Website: macys
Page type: delivery-shipping
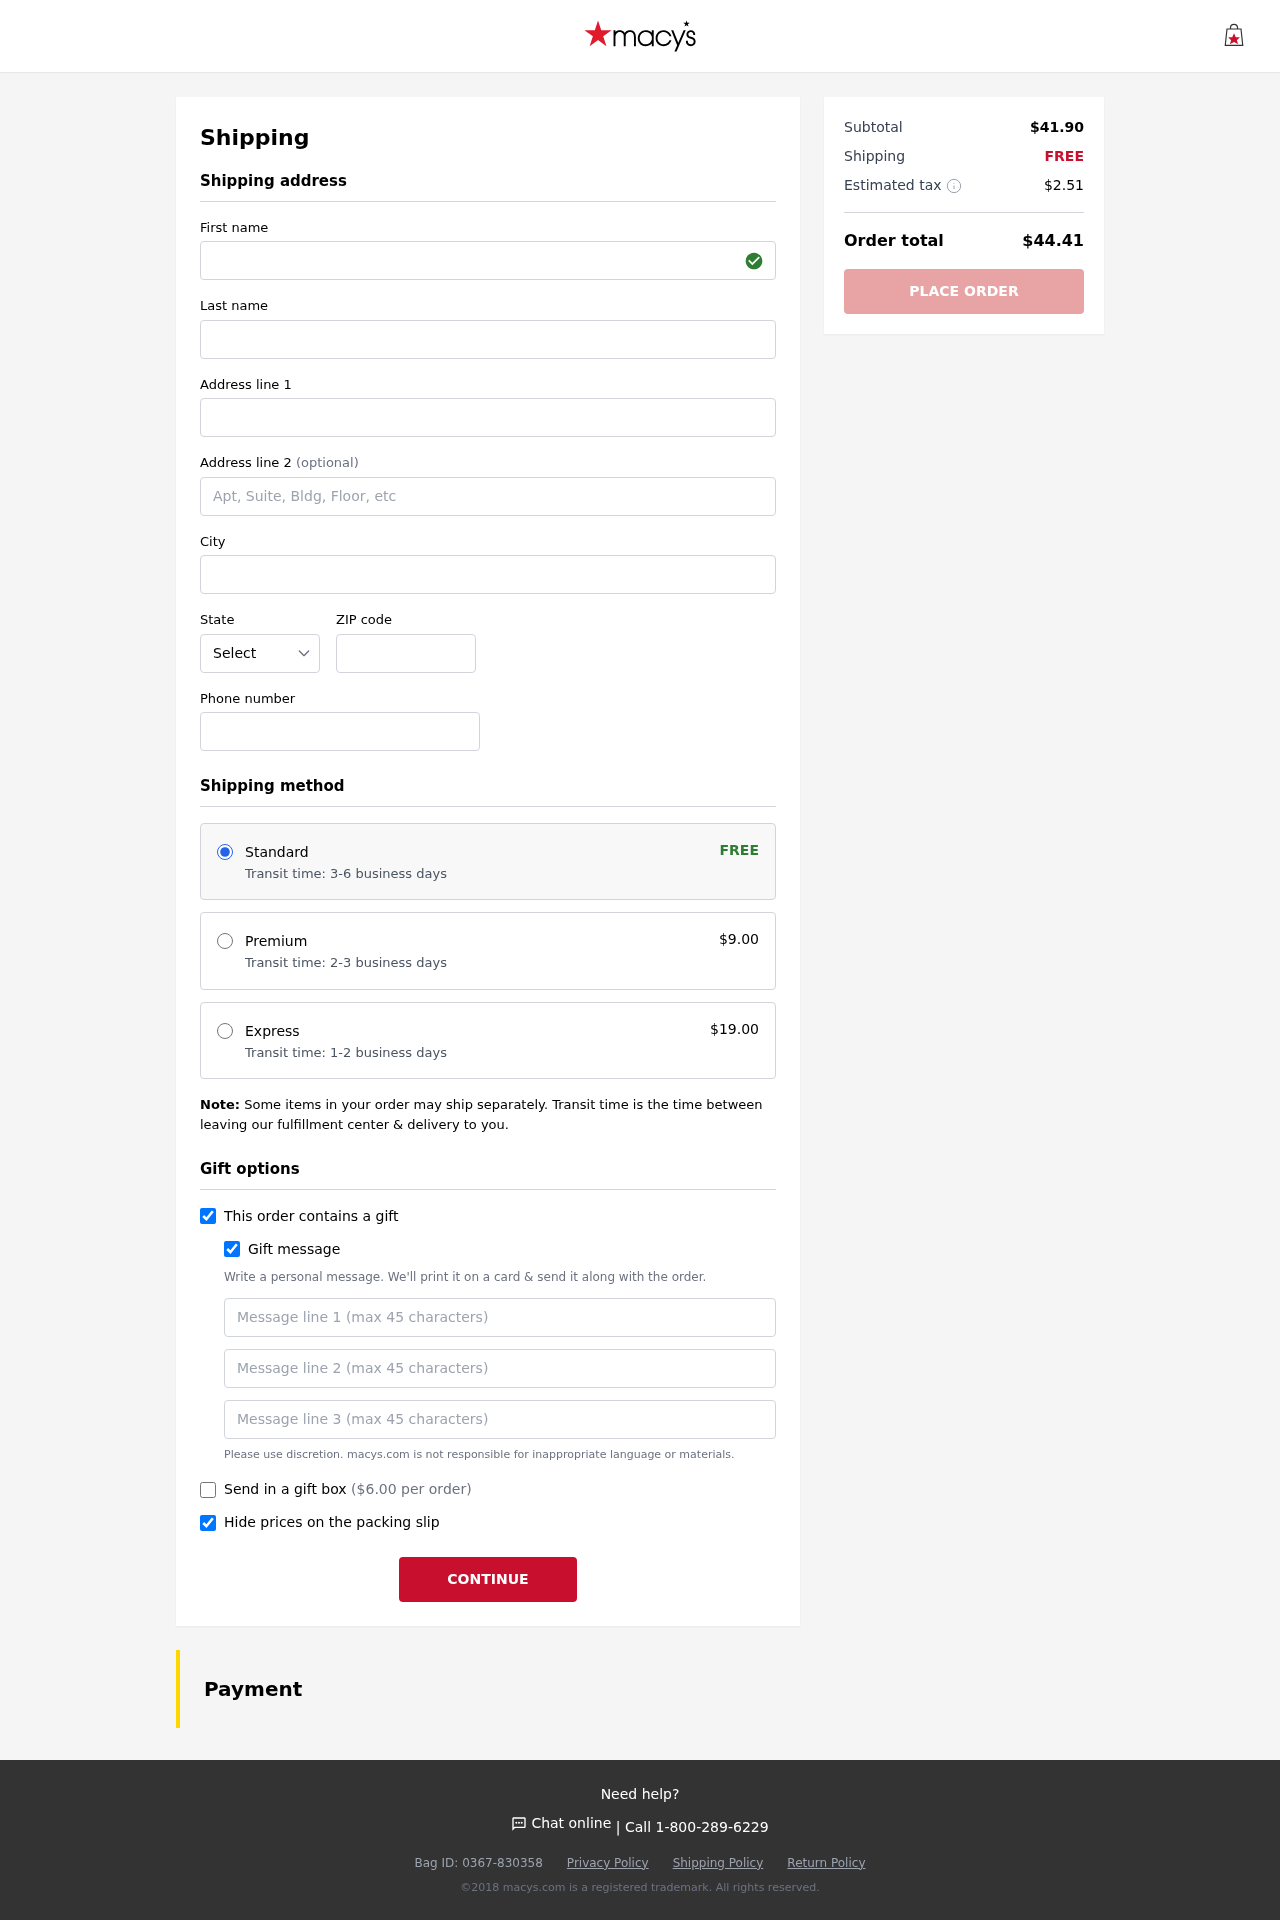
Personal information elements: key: PII_STATE_ABBR
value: UT
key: PII_FIRSTNAME
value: Heather
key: PII_LASTNAME
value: Hubbard
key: PII_STREET
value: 9818 Amanda Street
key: PII_STREET2
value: Apt. 109
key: PII_CITY
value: Christopherton
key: PII_POSTCODE
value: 94355
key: PII_PHONE
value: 9493357944
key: PII_GIFT_MESSAGE
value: Hey Manuel, I know how much you love getting creative, so I thought this gel pen set would be perfect for all your doodles and notes! Can’t wait to see what amazing things you create with them!  Heather
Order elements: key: ORDER_SHIPPING_STANDARD
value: Transit time: 3-6 business days
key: ORDER_SHIPPING_COST
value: FREE
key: ORDER_SHIPPING_PREMIUM
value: Transit time: 2-3 business days
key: ORDER_SHIPPING_PREMIUM_PRICE
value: $9.00
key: ORDER_SHIPPING_EXPRESS
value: Transit time: 1-2 business days
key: ORDER_SHIPPING_EXPRESS_PRICE
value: $19.00
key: ORDER_GIFT_BOX_PRICE
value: ($6.00 per order)
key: ORDER_SUBTOTAL
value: $41.90
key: ORDER_SHIPPING_COST2
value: FREE
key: ORDER_TAX
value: $2.51
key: ORDER_TOTAL
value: $44.41